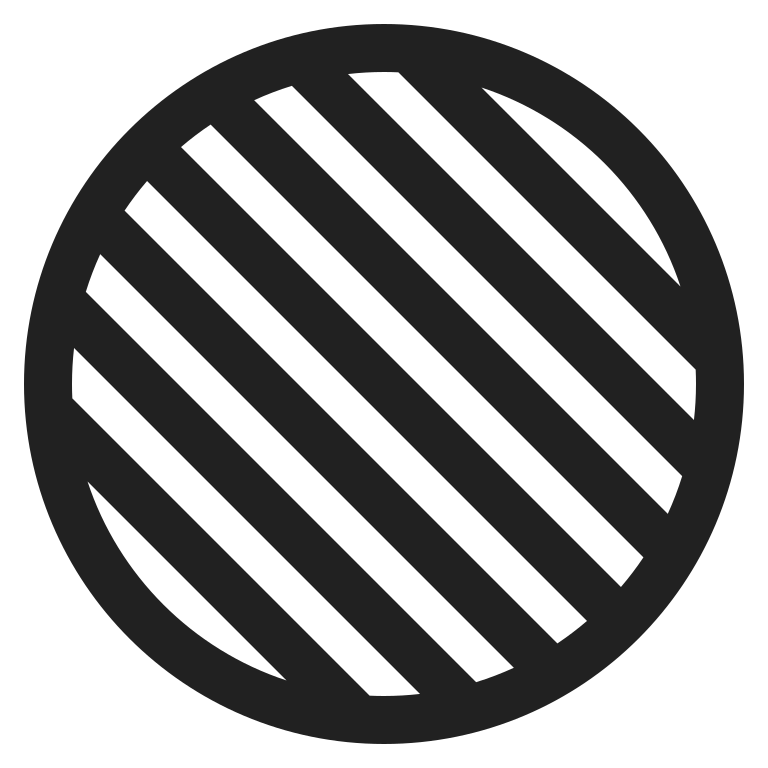
red circle high contrast